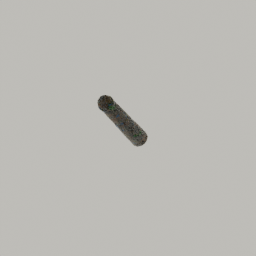
Label: architecture